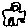
Label: car